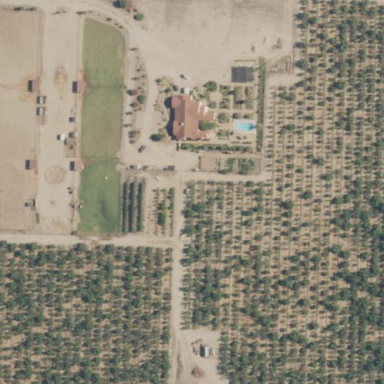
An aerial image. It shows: Orchard filled with plum trees.